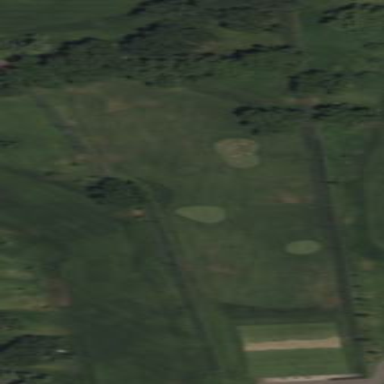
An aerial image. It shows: Grassy area used as driving range for golf.